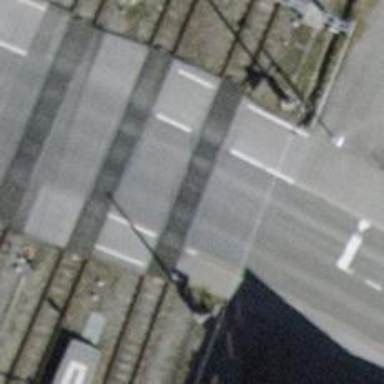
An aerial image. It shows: Secondary road with asphalt surface. It has sidewalks on both sides and cycle track.